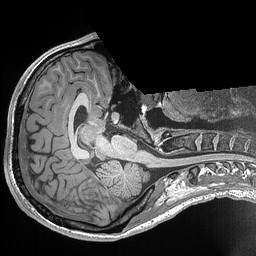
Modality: T1w
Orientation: axial
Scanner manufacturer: siemens
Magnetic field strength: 3 T
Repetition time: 2.3 s
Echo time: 0.00298 s